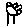
Label: flower